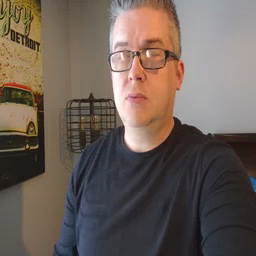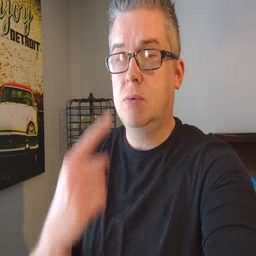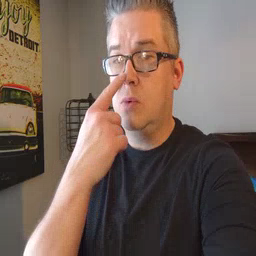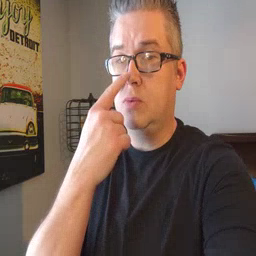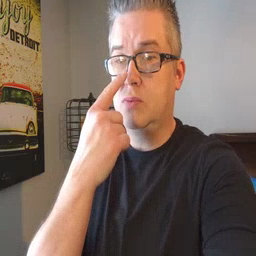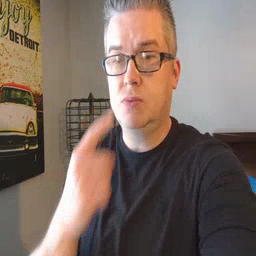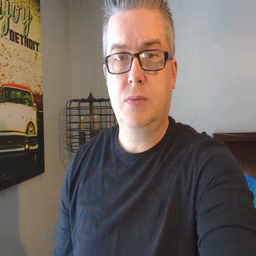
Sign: nose